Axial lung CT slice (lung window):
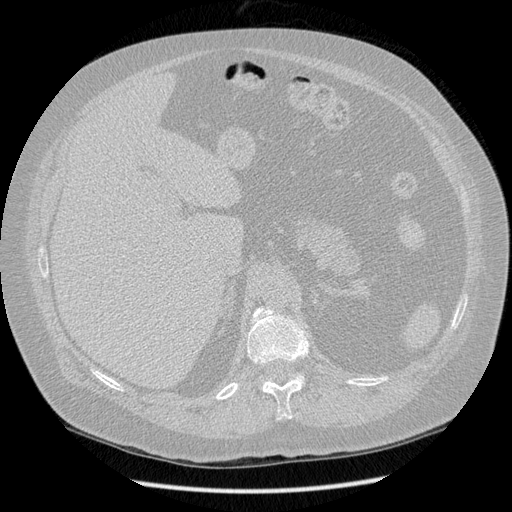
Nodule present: no